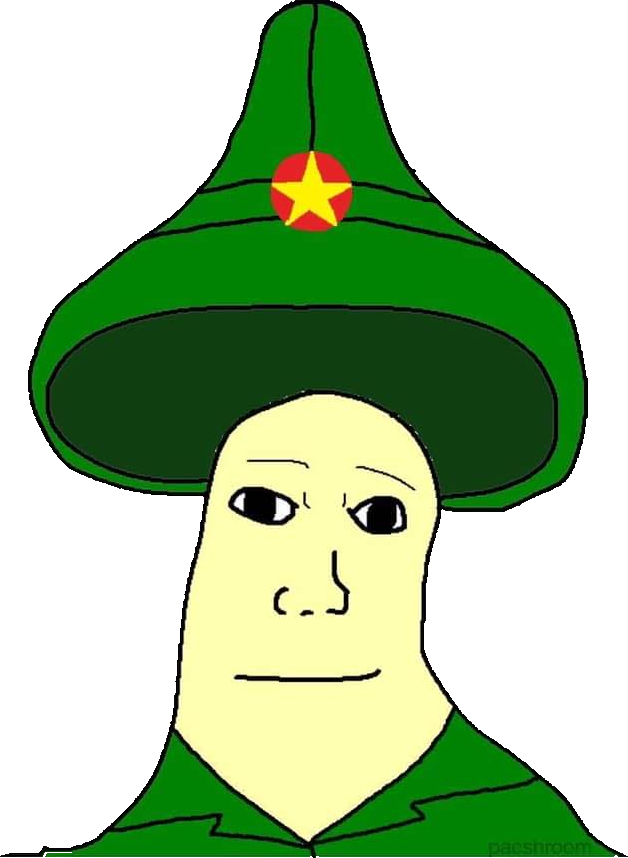
Label: 5_Shroomjak